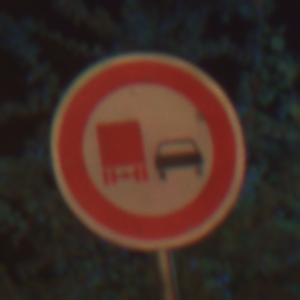
Verkehrszeichen: UeberholverbotKraftfahrzeuge
Umgebung: Outdoor, Urban
Tageszeit: Night
Wetter: PartlyCloudy
Licht: Artificial
Jahreszeit: NotSpecified
Kontrast: HighContrast